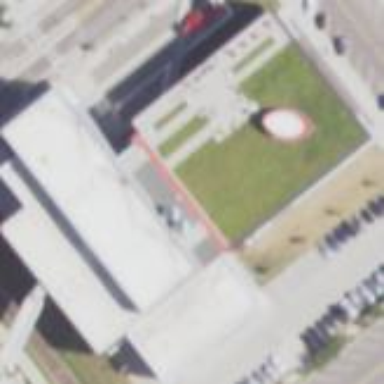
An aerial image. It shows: Building that serves as library.